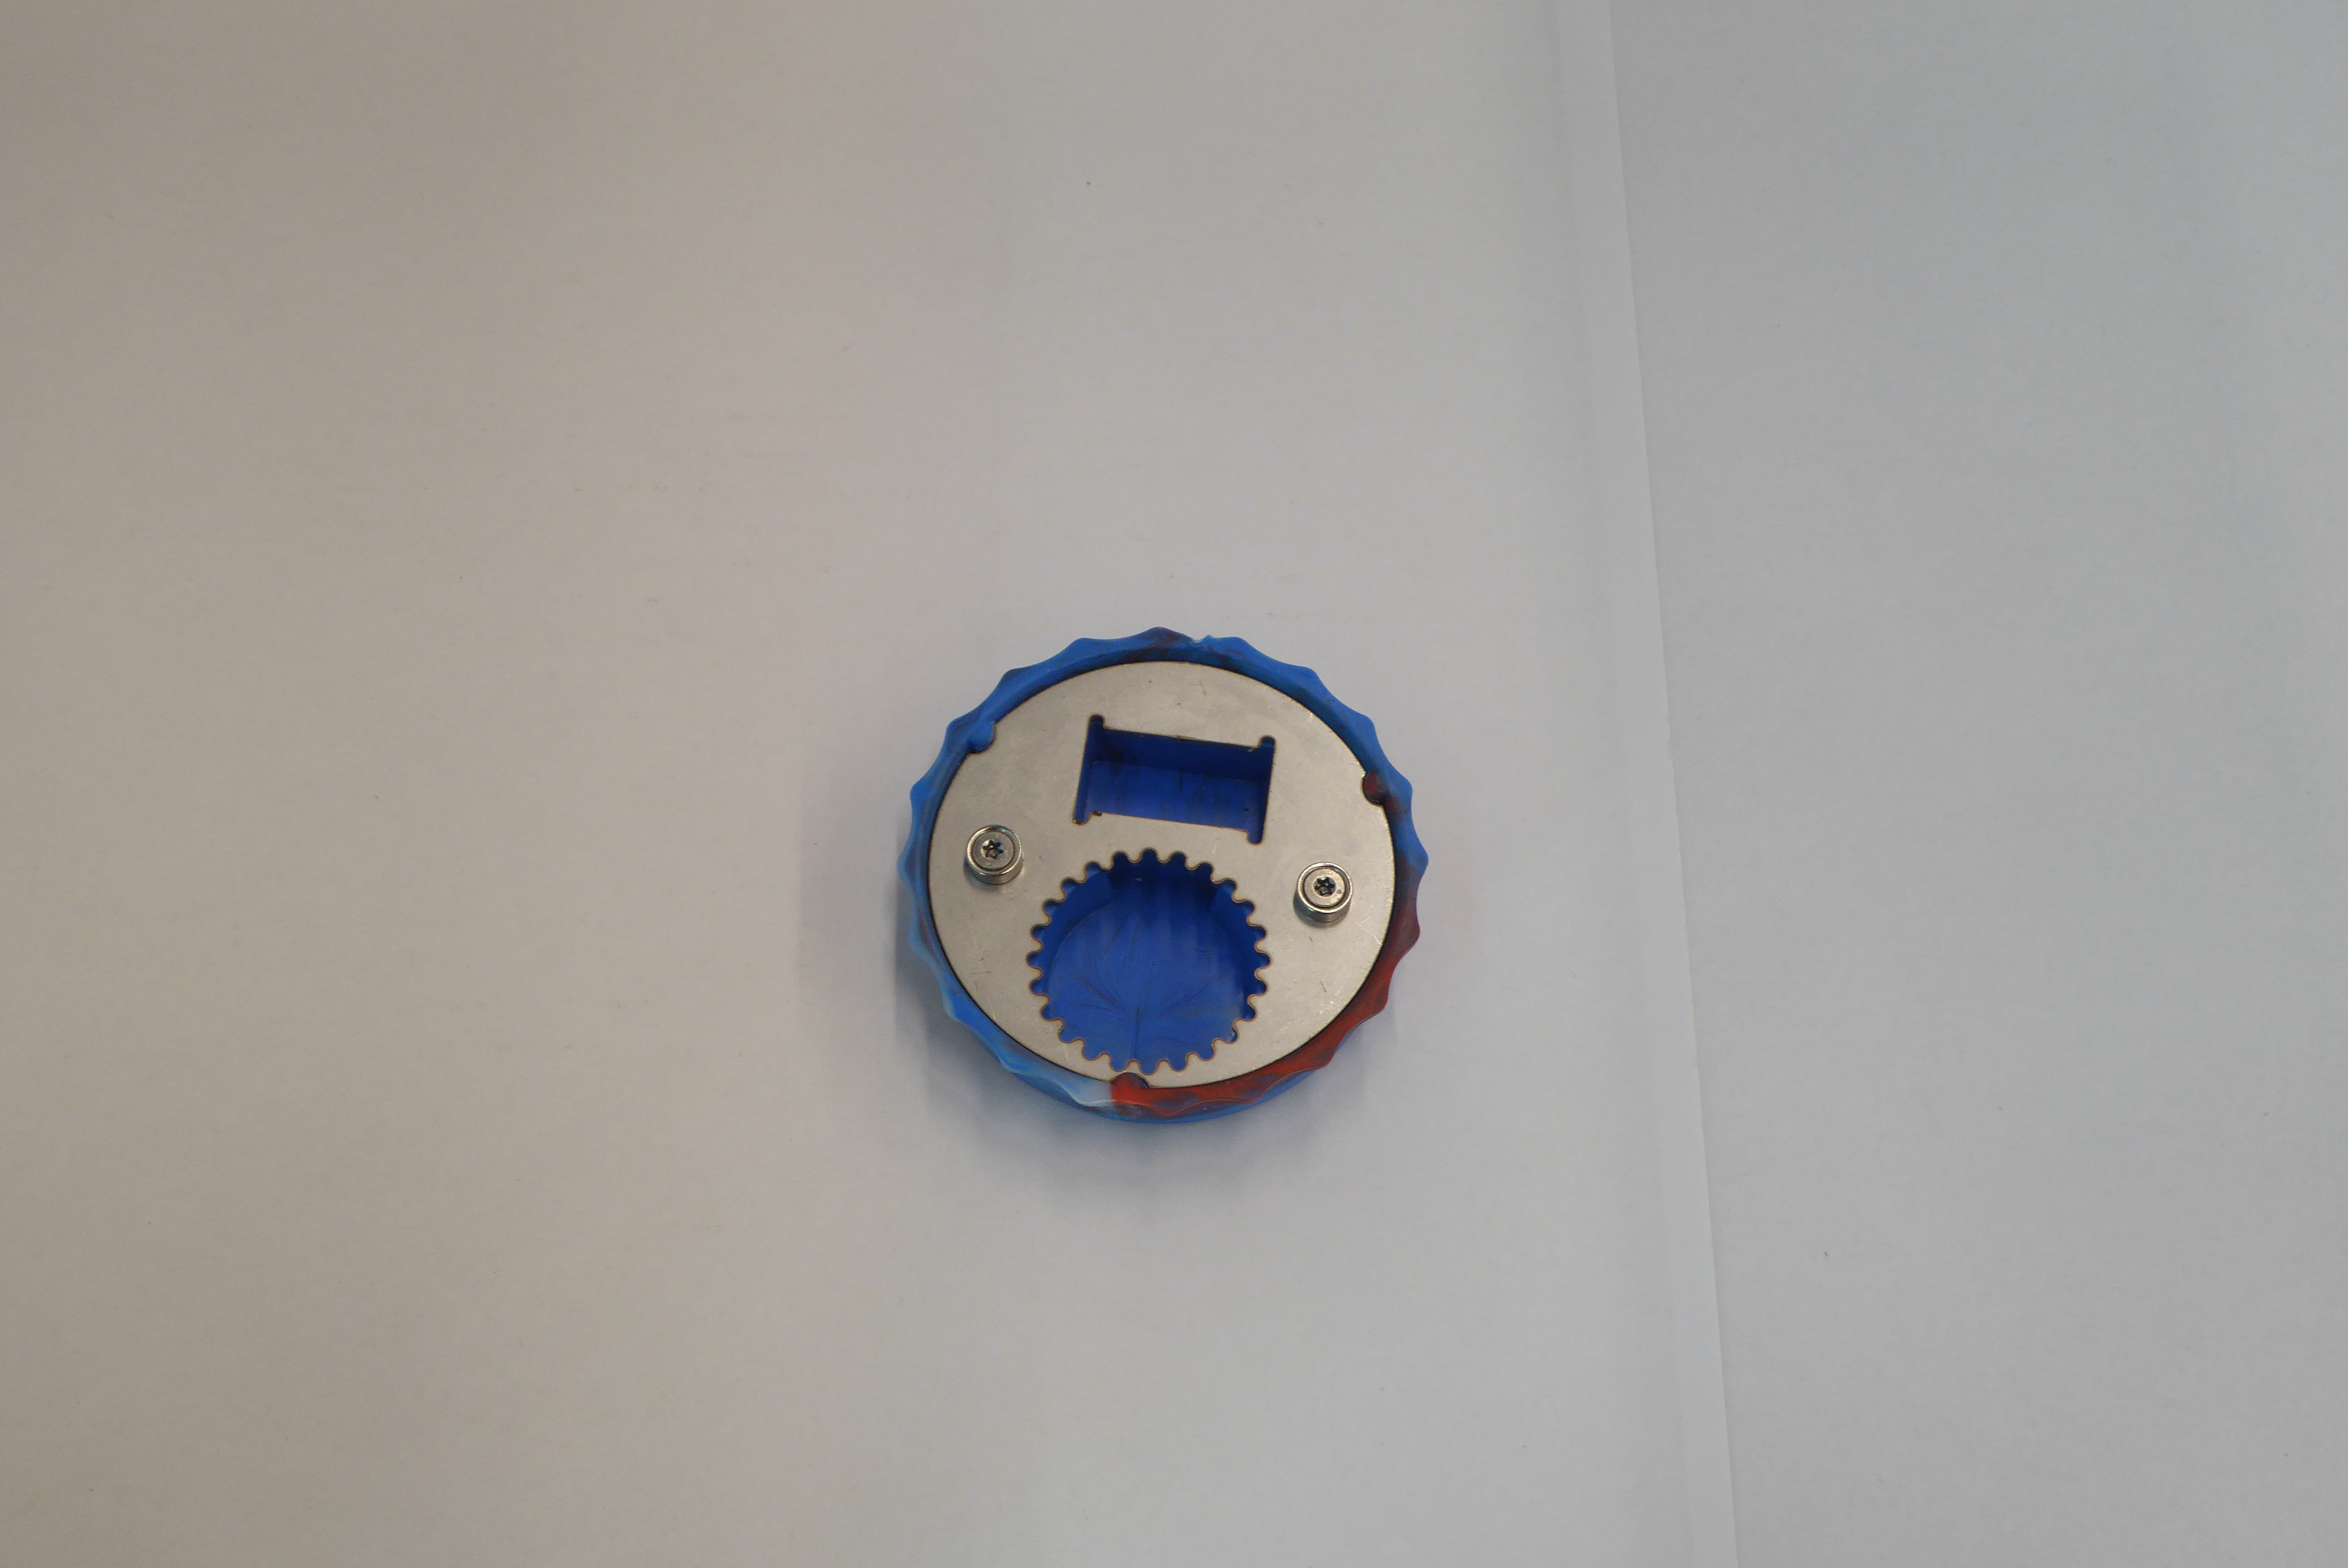
Label: Bottle Opener